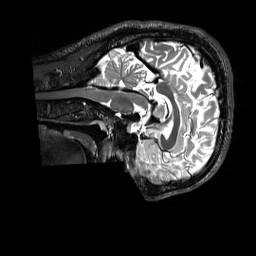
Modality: T2w
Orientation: sagittal
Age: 24
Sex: male
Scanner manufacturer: siemens
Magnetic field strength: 3 T
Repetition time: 3.2 s
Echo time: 0.728 s